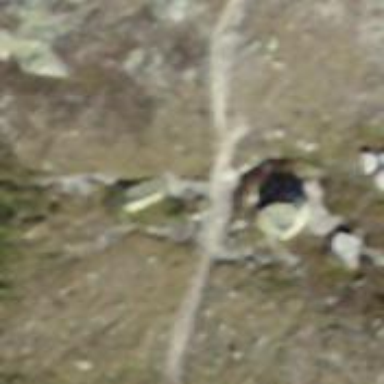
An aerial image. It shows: Guidepost providing information.